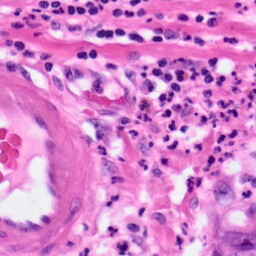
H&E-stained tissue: Pancreatic